Platform: macOS
Application: Chrome
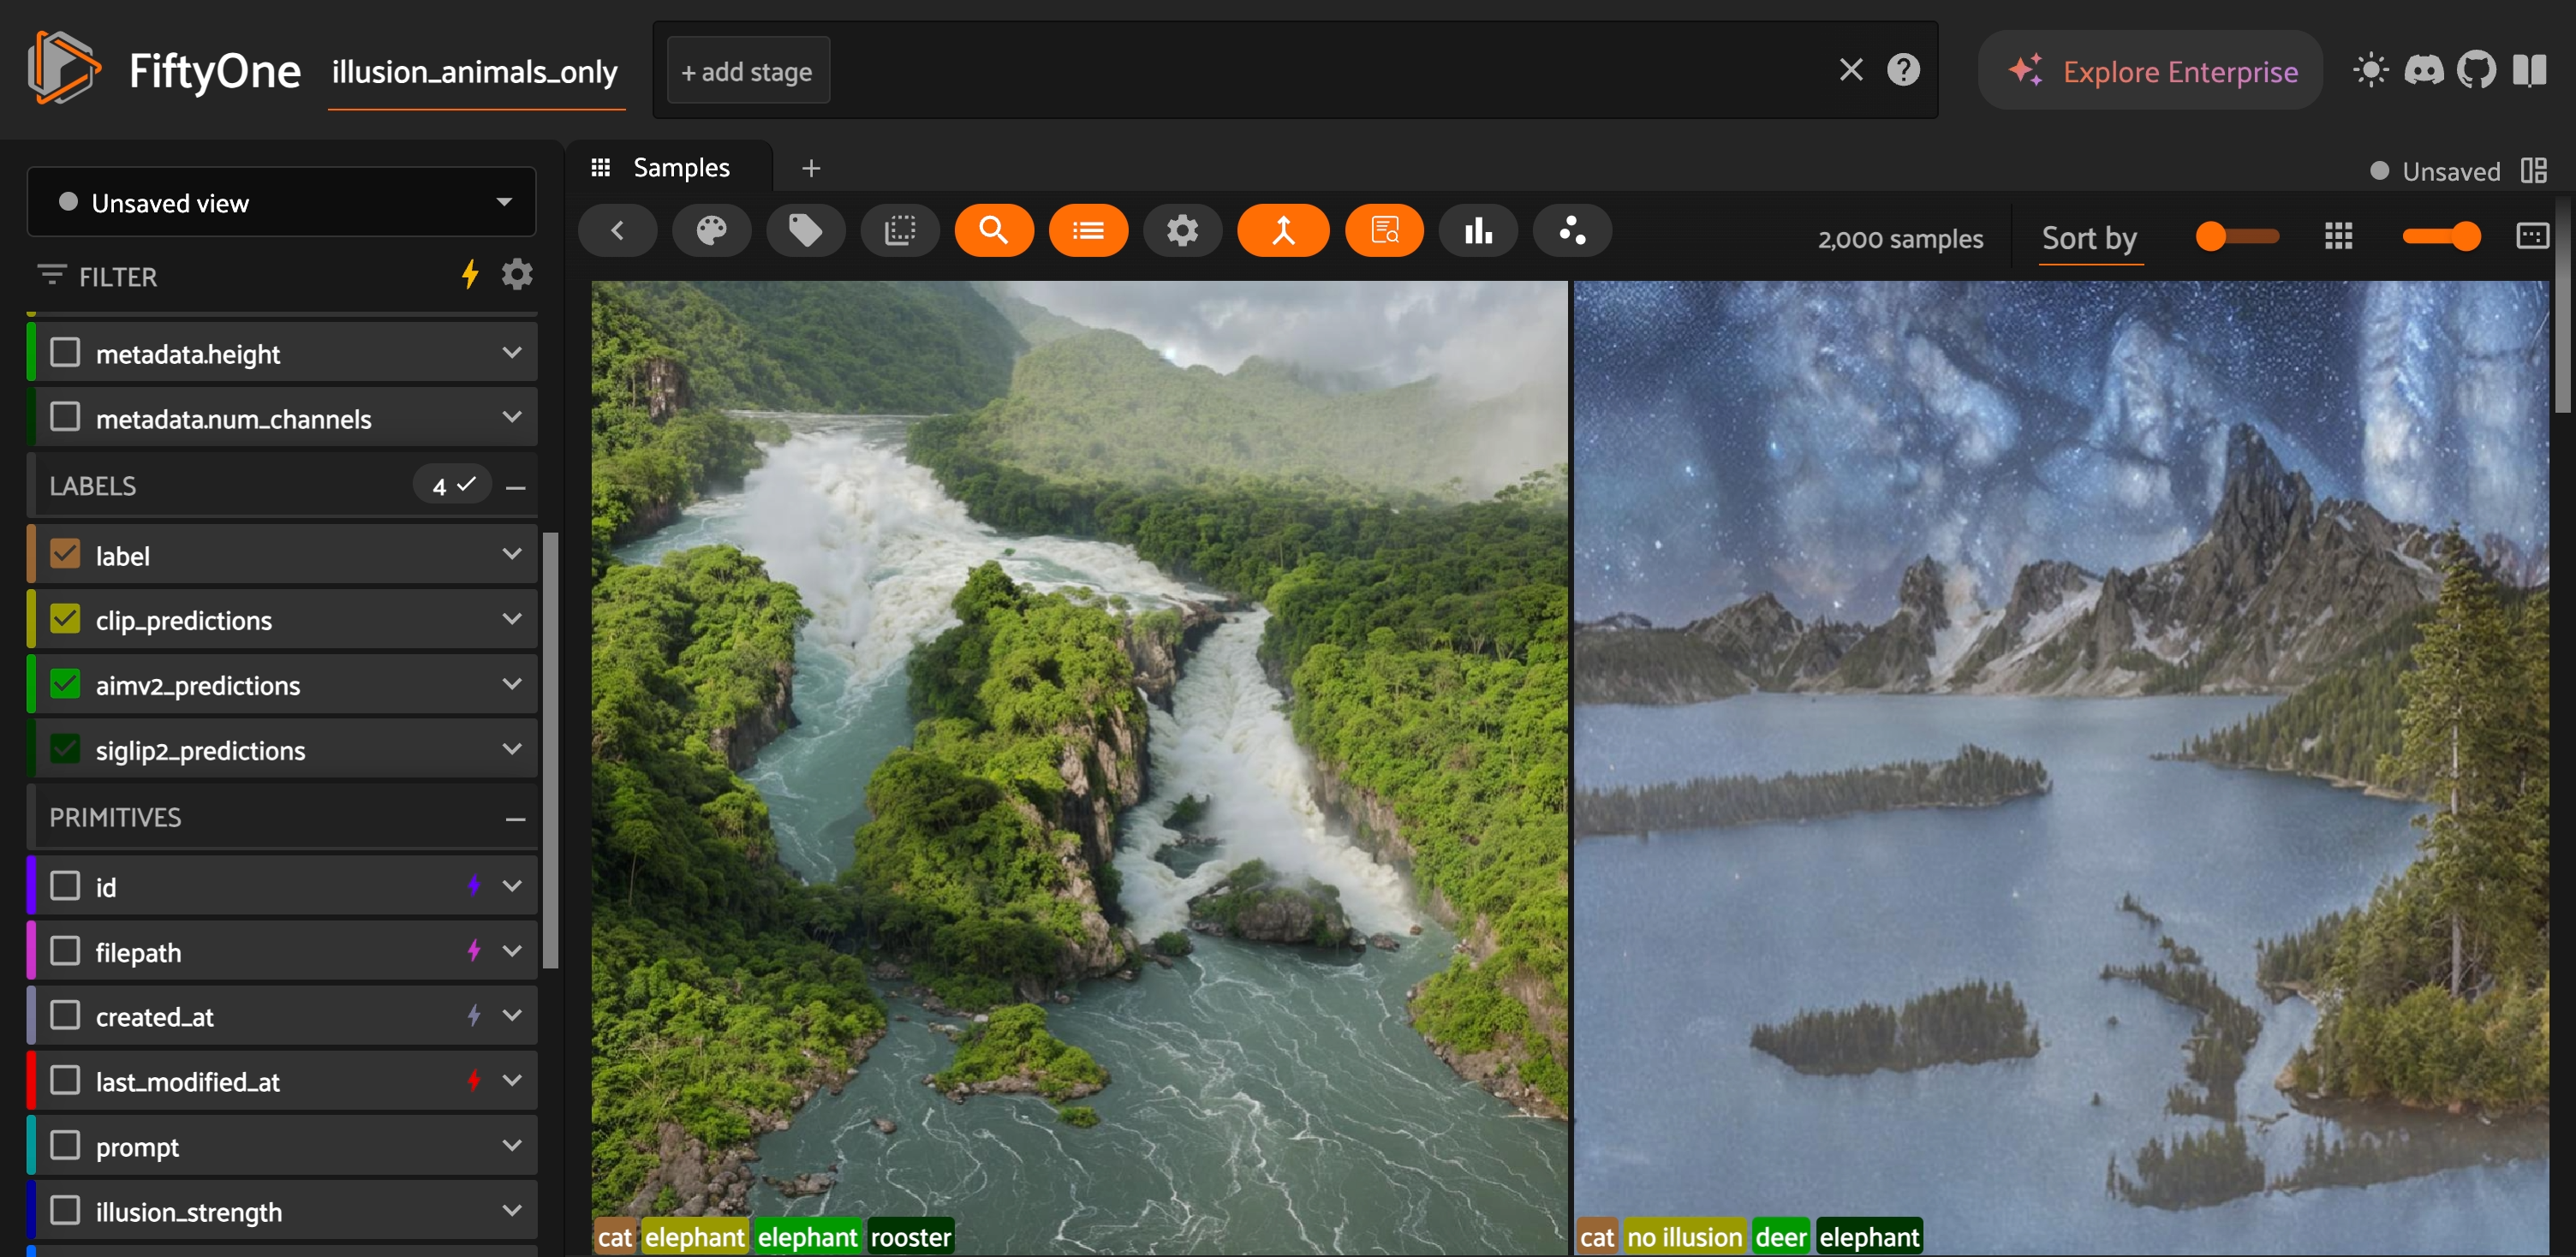
task_description: Clear all shown labels
action_type: click
element_info: Icon
steps_since_start: 1